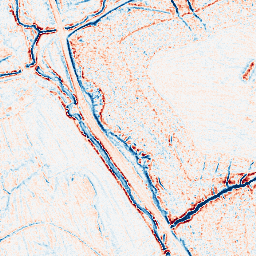
Category: edge_preserving
Decomposition family: anisotropic_diffusion
Decomposition parameters: iterations: 10
kappa: 50
gamma: 0.1
Upsampling method: sinc_blackman
Upsampling parameters: scale: 4
kernel_size: 8
Upsampling scale: 4